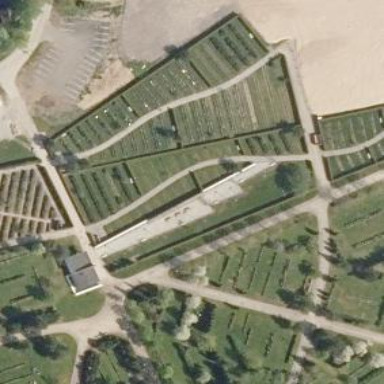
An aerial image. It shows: Sector within cemetery.